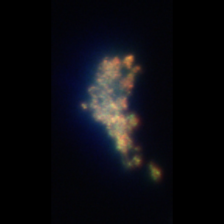
Taxon: Unknown_detritus
Group: Unknown